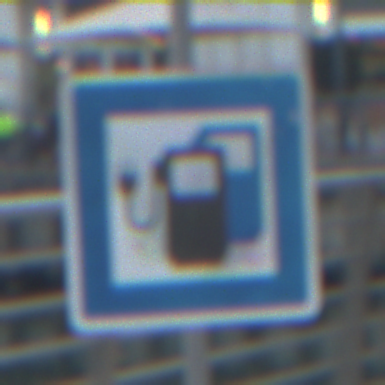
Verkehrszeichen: LadestationFuerElektrofahrzeuge
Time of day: MorningAfternoon
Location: Outdoor (Urban)
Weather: PartlyCloudy
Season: NotSpecified
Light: Natural